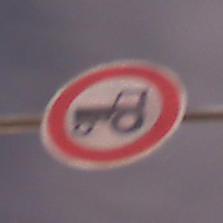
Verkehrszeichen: VerbotKraftfahrzeugeZuegeNichtSchneller25
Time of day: Night
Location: Outdoor (Suburban)
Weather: PartlyCloudy
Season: NotSpecified
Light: Artificial